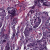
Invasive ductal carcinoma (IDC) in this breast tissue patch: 1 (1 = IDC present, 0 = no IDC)